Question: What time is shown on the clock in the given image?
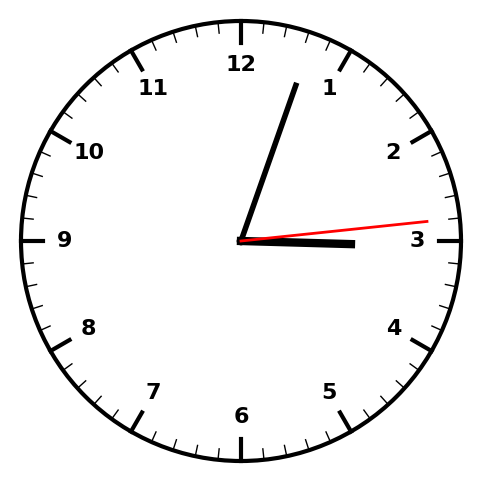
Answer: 03:03:14